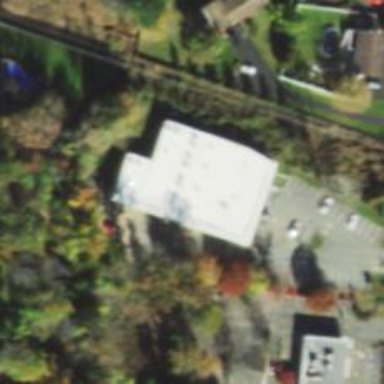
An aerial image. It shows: Fitness center located in leisure land.